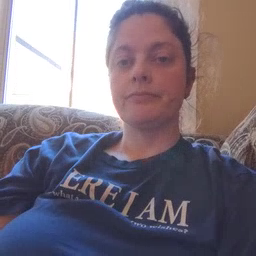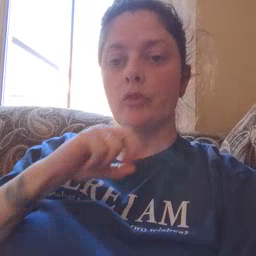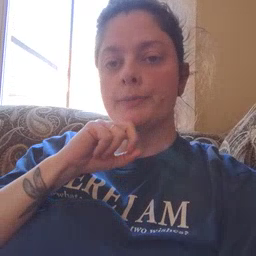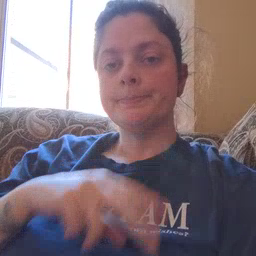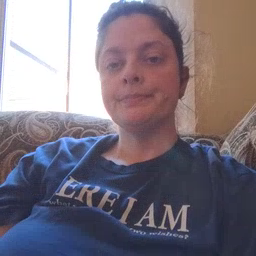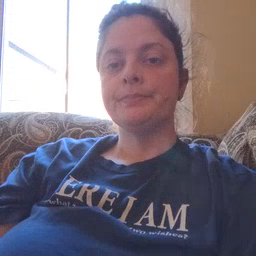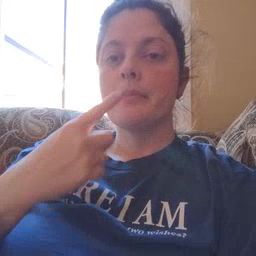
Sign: frog